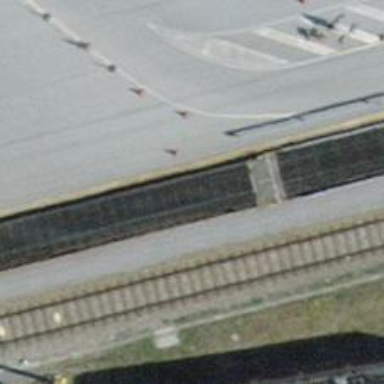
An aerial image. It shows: Car shuttle railway.